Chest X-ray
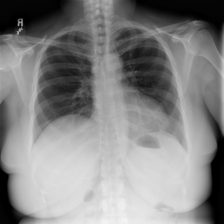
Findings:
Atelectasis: negative
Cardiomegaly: negative
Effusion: negative
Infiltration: negative
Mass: negative
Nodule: negative
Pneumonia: negative
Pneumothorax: negative
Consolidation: negative
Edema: negative
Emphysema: negative
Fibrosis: negative
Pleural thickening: negative
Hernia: negative